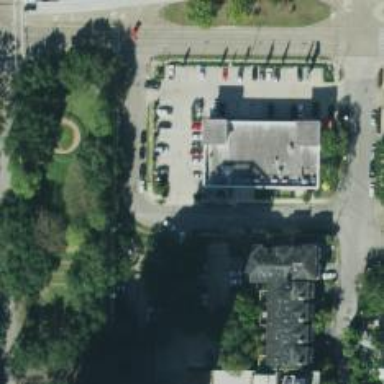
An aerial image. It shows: Parking space.